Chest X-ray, PA view. Patient: 18 years old, sex F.
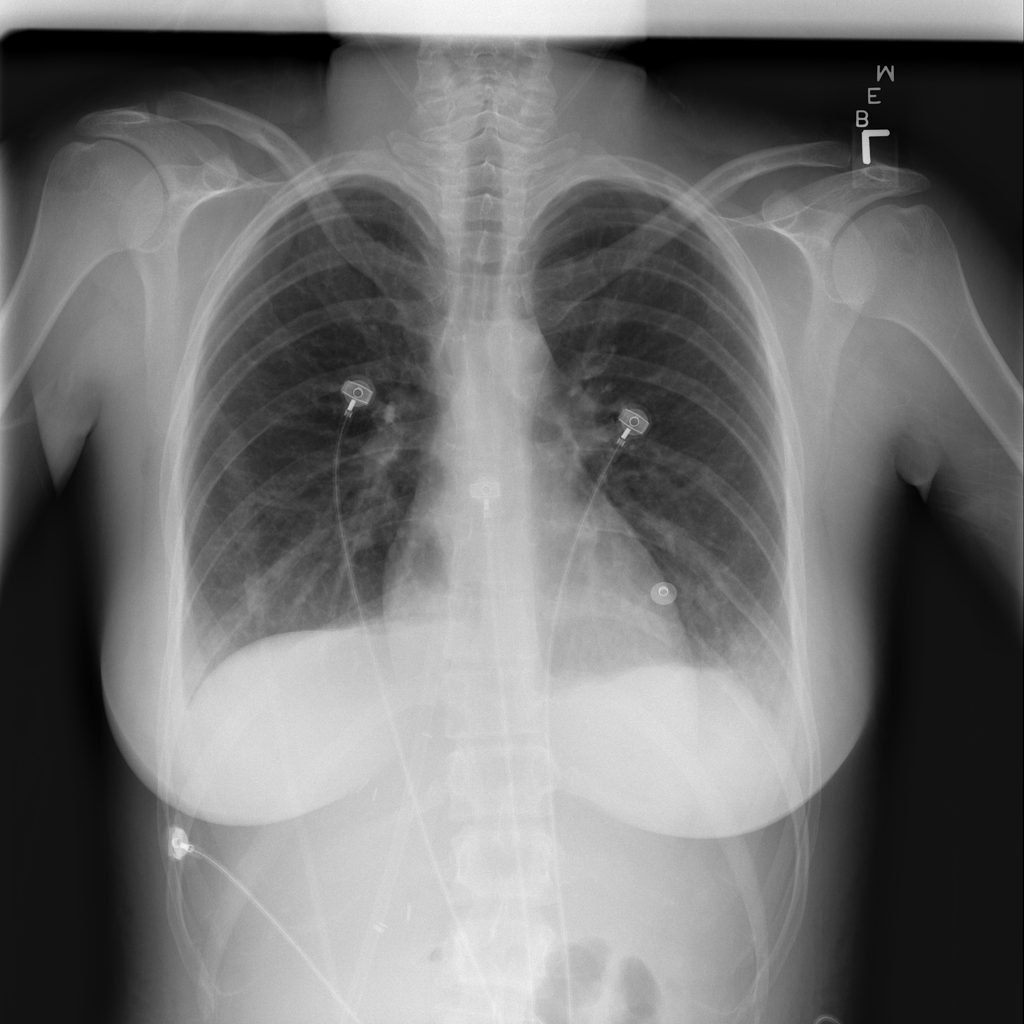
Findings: Effusion